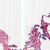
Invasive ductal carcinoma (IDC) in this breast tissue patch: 0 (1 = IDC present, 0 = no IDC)